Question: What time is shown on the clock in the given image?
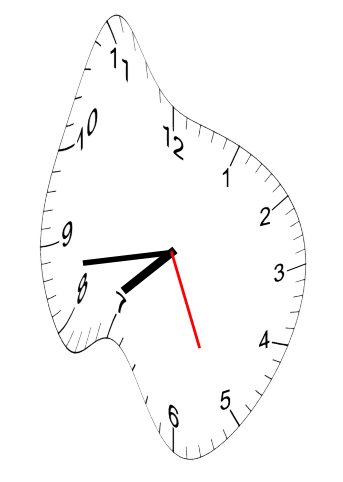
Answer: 07:43:26